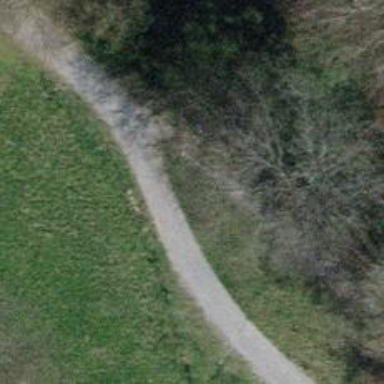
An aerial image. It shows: Footway with surface of fine gravel.